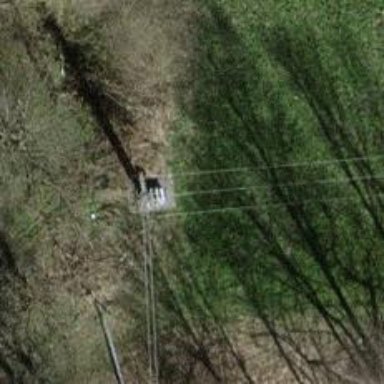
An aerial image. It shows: Concrete power pole.